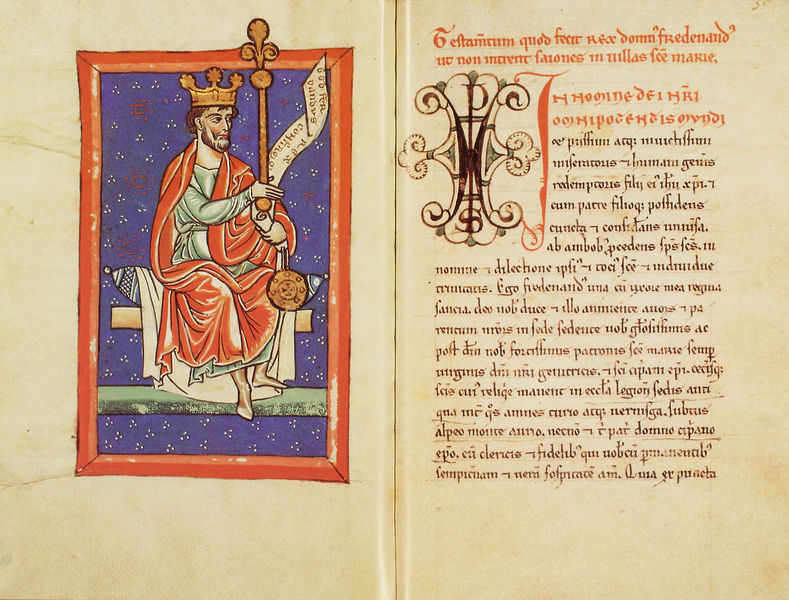
Titel: Testamentos de los Reyes de León (Libro de las Estampas)
Institution: León, Archiv der Kathedrale
Schlagwörter: blau, umhang, kleid, stuhl, rot, kleidung, rahmen, krone, schrift, papier, stab, kissen, könig, thron, polster, sitzt, punkte, buch, sterne, seite, text, initiale, tron, seiten, zepter, sonnen, latein, schriftband, buchmalerei, roter umhang, initale, scann